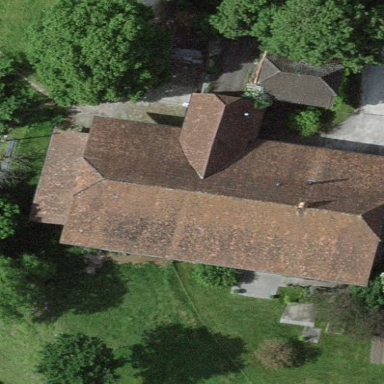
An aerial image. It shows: Farm building with half-hipped roof shape.